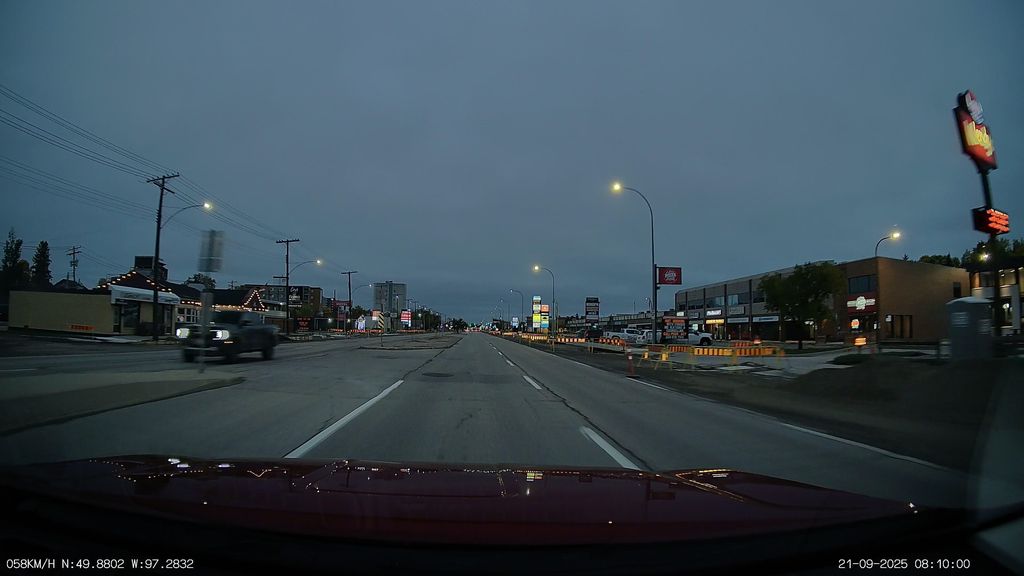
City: winnipeg